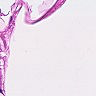
Metastatic tissue present: no